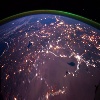
Label: land